Question: I think the following screenshot from mIRC will help you to understand my problem.

I have a main Stage (1), and in some Pane (or any other container) (2), I would like to add several subwindows (3) in such way so and they .
Is there a way to do it in JavaFX 2.2?
If not with windows (separate Stages), is it doable with any other movable containers?
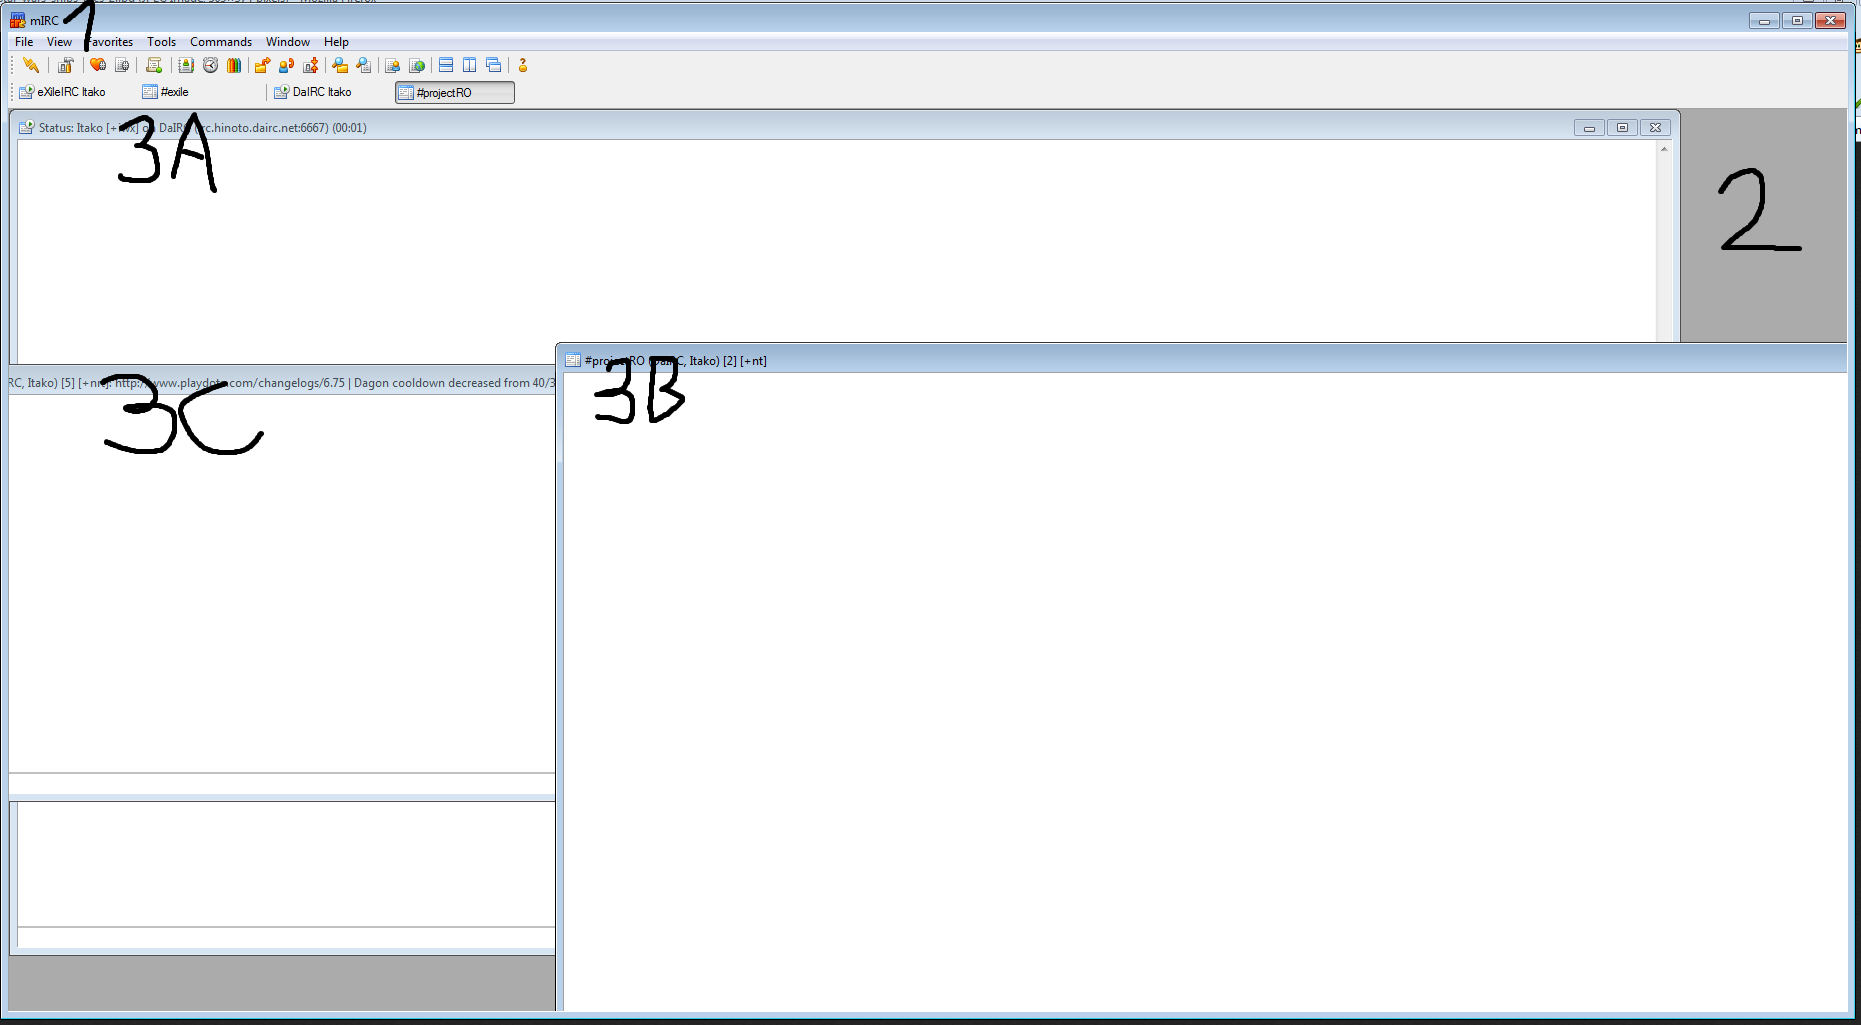
Answer: There is no framework in JavaFX 2.2 to facilitate this.
You can track and vote for a JavaFX <URL> feature request using the JavaFX issue tracker.
You can create such a framework yourself using the public JavaFX API. Using Stages, it might be a little difficult to get exactly the behaviour you want, but I think it would be possible if you used custom moveable Panes which are placed inside your main application stage.
However, until an official implementation of a docking framework is provided, you may be better off using an existing application framework like NetBeans and embedding your JavaFX components inside <URL>.
To answer some of your specific questions.
> are not visible/selectable in the OS taskbar.
Before you show your new subwindow, invoke subwindow.<URL> to set the owner of the subwindow to the primary stage of your application.
> they cannot be moved outside the owning window
You could add listeners to the x, y, width and height properties of the subwindows and the primary window. In the listener code reposition the subwindows if an attempt is made to move them outside of the bounds of the parent window. This strategy could prove a bit clunky if size and location change notifications are processed by the operating system before your JavaFX listeners receive the notifications (which I think is likely to be the case).